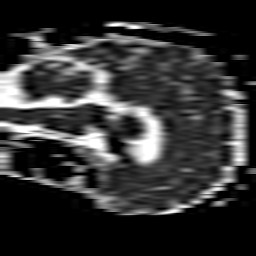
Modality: ADC
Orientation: sagittal
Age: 58
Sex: male
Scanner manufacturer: philips
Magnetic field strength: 3 T
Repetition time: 3.792 s
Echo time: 0.06104 s